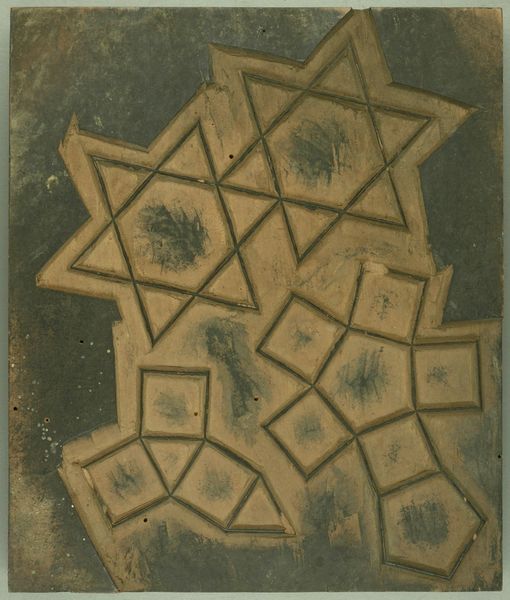
Titel: Netze der Prismen mit dreiseitiger und fünfseitiger Grundfläche und des Antiprismas mit sechsseitiger Grundfläche
Standort: Wien
Institution: Albertina, Wien
Schlagwörter: blau, dunkel, himmel, weiß, dreieck, gelb, grün, braun, grau, hell, holz, mitte, nacht, schwarz, zeichnung, beige, muster, spitze, öl, felder, decke, verbindung, garten, relief, papier, abstrakt, formen, graphik, linien, einfach, striche, collage, leuchten, rechteck, stern, linie, form, plastisch, druck, sterne, lithografie, graphisch, quadrate, geometrisch, struktur, beete, plan, vorlage, dreiecke, geometrie, quadrat, viereck, islam, schnitzen, grundriss, davidstern, fünfeck, geometrische formen, konzept, zeicnung, schnitzkunst, juden, astronomie, pappe, fünfecke, gegenwart, strukturen, pentagon, khaki, davidsstern, secksecke